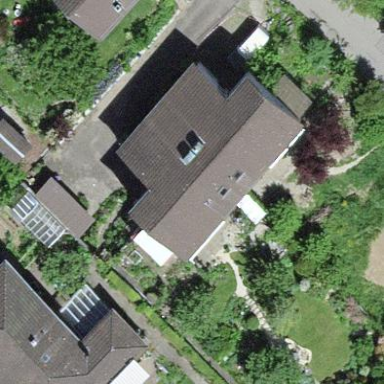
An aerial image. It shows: Simple house.